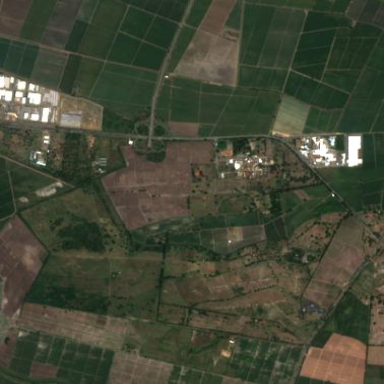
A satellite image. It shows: Farmland used for producing sugar cane.